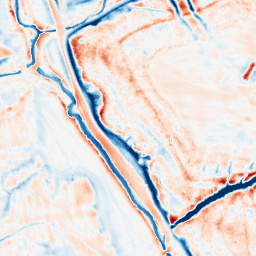
Category: edge_preserving
Decomposition family: bilateral
Decomposition parameters: d: 21
sigma_color: 50
sigma_space: 150
Upsampling method: regularized
Upsampling parameters: scale: 2
lambda_reg: 0.01
Upsampling scale: 2